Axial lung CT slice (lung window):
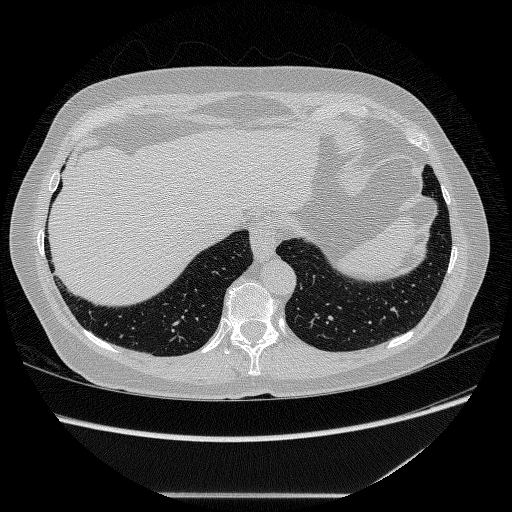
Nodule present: no